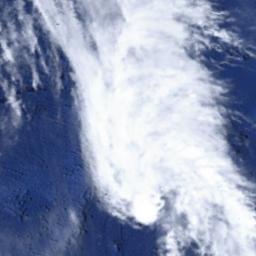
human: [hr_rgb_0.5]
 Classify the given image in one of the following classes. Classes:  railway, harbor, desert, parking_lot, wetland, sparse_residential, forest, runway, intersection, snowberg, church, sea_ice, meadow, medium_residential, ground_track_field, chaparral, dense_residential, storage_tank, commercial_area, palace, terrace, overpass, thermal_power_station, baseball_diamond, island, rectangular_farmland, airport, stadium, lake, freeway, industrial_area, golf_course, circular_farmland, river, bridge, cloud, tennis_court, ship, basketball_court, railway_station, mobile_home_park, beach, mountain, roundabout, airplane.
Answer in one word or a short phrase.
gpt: cloud